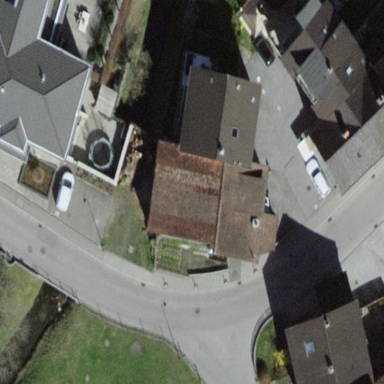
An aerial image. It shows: Semidetached house.